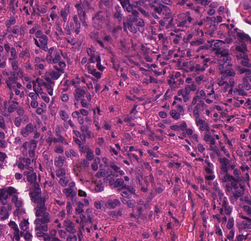
Tumor epithelial tissue: yes
Tumor-associated stroma tissue: yes
Normal tissue: no